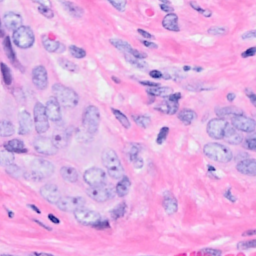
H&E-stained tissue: Breast